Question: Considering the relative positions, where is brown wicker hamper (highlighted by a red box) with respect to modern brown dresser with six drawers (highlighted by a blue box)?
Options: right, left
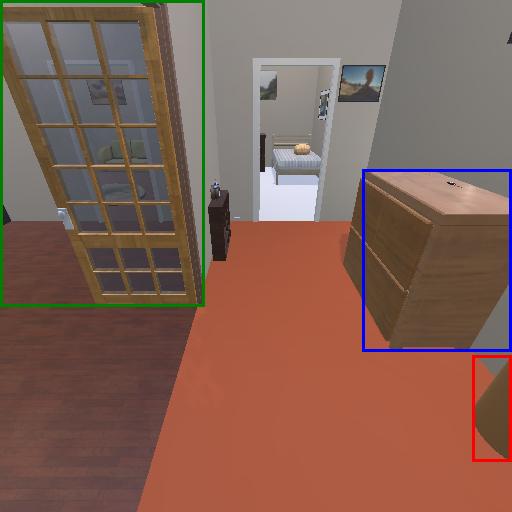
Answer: right